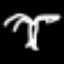
Label: palm tree